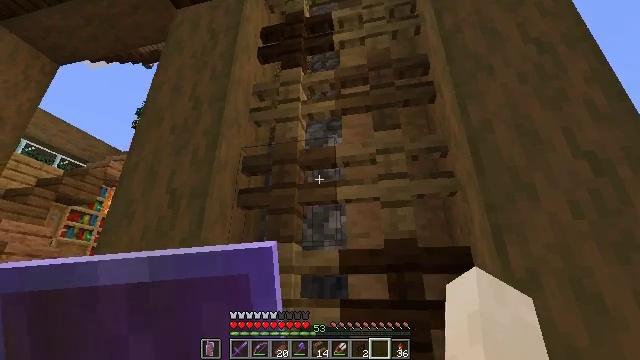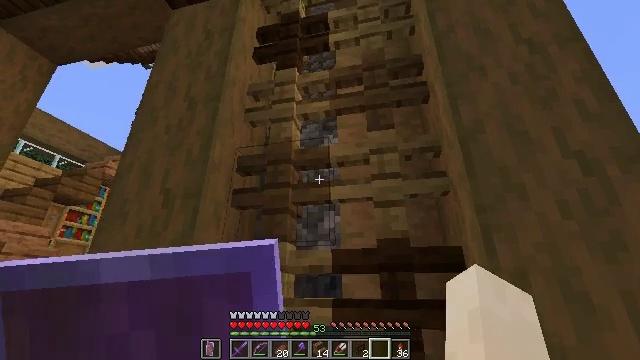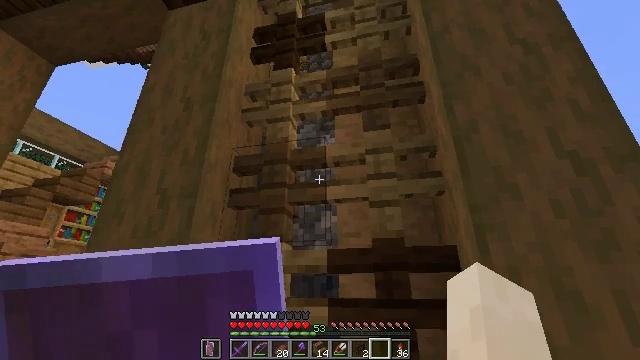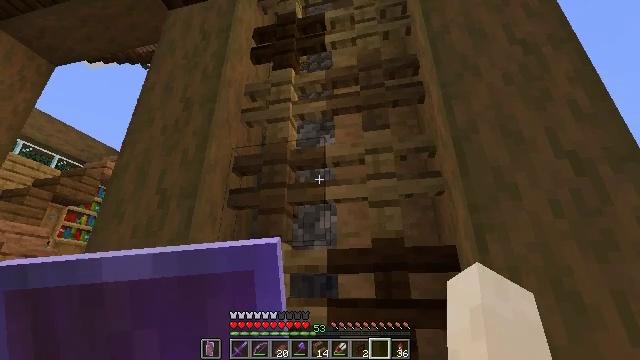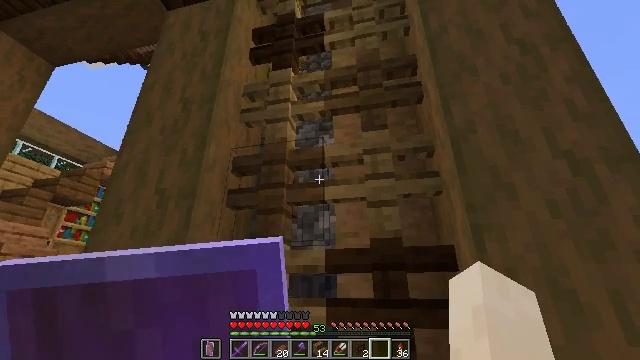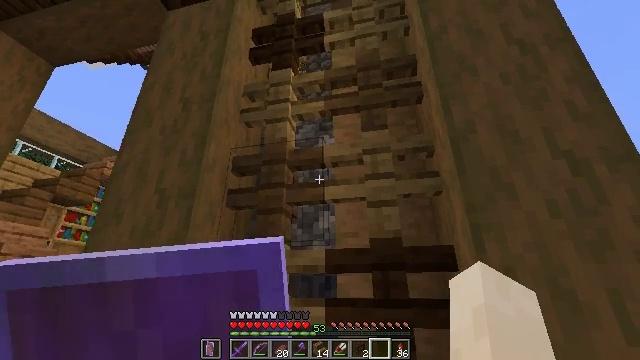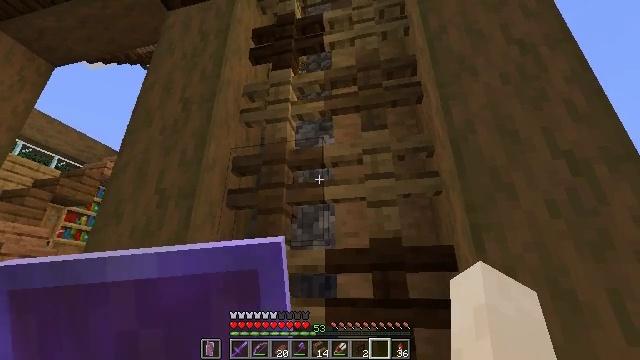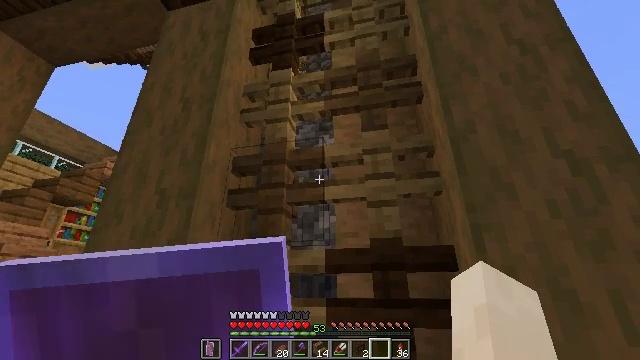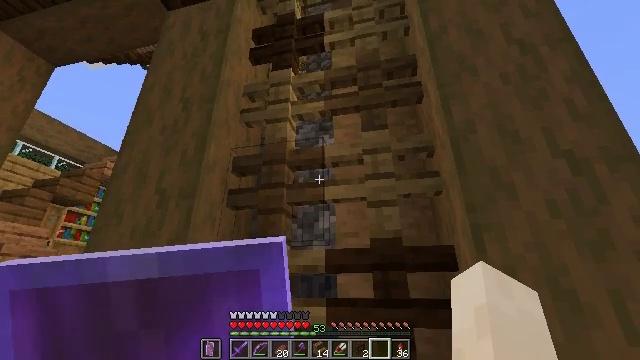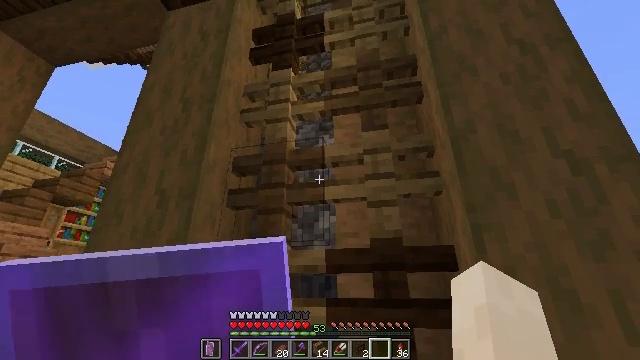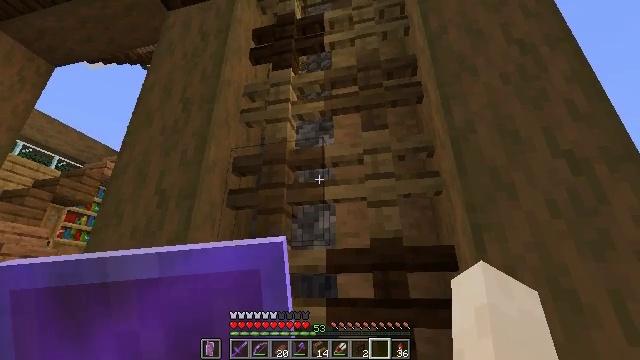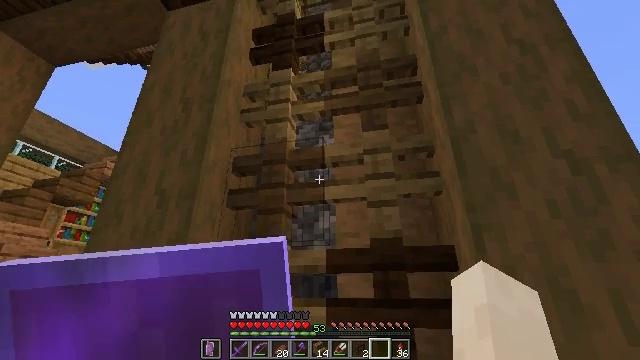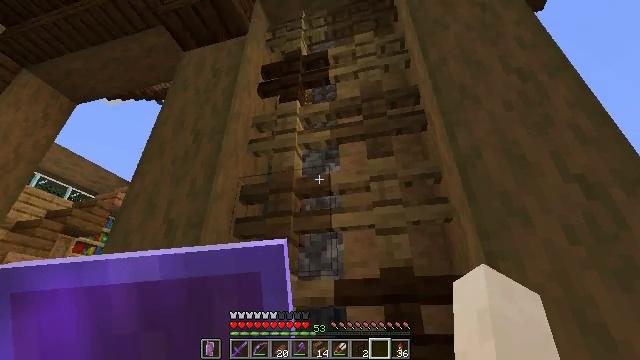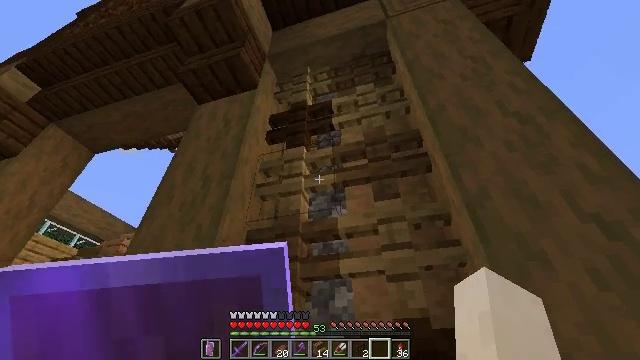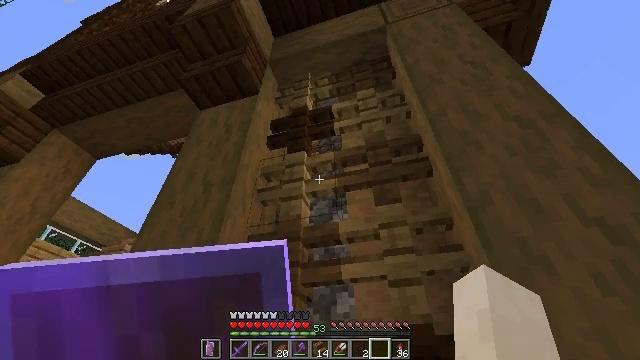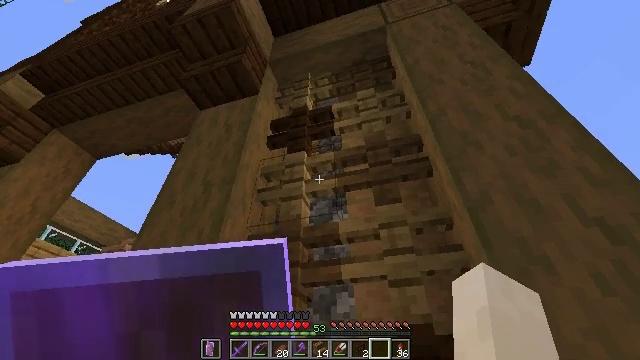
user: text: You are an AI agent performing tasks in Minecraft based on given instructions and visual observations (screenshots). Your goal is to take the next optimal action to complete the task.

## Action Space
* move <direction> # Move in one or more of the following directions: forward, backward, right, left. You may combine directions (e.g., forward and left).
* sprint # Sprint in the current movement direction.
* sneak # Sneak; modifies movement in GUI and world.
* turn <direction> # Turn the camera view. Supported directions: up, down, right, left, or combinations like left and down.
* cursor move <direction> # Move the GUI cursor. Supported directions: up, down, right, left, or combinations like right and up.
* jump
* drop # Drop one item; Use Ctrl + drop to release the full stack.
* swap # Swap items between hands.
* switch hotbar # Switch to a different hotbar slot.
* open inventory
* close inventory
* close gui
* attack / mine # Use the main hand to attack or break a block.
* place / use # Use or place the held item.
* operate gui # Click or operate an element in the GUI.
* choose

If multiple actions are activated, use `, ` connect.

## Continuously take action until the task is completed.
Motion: motion action
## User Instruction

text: Attack the oak fence to collect it.
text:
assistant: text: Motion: no_op
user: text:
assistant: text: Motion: no_op
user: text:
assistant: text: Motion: no_op
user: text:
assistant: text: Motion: no_op
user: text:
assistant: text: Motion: no_op
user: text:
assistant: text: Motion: no_op
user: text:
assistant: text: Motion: no_op
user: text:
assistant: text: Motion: no_op
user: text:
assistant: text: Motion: no_op
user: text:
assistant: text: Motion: no_op
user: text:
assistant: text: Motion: no_op
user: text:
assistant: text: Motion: turn left and up
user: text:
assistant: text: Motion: turn left and up
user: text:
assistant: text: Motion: turn up
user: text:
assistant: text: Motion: no_op
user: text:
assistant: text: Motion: no_op
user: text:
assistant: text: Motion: no_op
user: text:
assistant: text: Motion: no_op
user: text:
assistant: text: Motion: no_op
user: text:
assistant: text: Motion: no_op
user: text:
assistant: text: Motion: no_op
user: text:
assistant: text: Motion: no_op
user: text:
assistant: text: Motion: no_op
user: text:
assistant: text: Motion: turn down
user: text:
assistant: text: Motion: turn down
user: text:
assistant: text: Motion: turn down
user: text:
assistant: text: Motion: turn down
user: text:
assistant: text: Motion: turn left and down
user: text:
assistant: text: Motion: turn down
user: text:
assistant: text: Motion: turn down